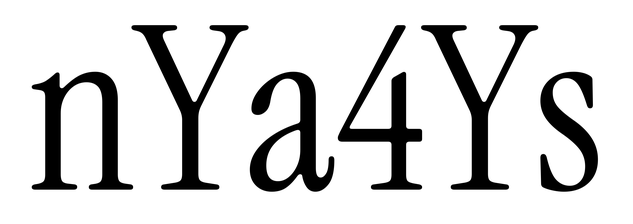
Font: InstrumentSerif-Regular